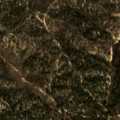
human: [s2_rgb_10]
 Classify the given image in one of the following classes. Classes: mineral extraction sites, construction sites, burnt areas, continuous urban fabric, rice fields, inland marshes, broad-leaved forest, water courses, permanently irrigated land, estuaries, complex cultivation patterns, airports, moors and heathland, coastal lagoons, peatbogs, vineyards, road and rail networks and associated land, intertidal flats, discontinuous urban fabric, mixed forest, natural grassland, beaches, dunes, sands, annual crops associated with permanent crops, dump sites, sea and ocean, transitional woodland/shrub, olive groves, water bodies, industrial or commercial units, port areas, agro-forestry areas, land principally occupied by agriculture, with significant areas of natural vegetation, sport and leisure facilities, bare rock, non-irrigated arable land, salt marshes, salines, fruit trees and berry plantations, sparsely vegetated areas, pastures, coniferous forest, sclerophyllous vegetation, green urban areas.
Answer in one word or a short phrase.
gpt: agro-forestry areas, broad-leaved forest, coniferous forest